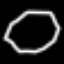
Label: octagon